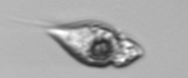
Label: Amphidinium